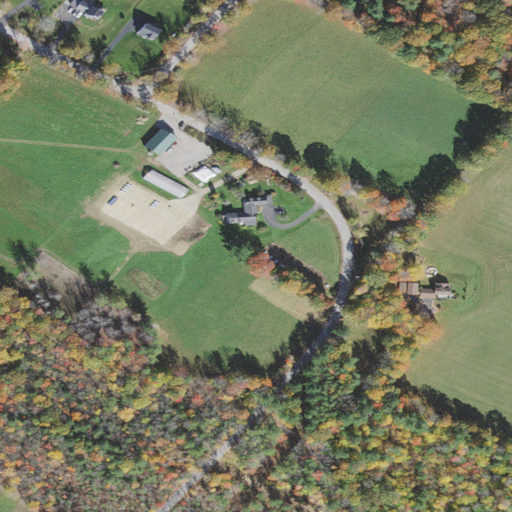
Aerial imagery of mountain in New Hampshire named Blakes Hill containing pasture, mixed forest, open development, deciduous forest, low intensity development, woody wetlands, and medium intensity development